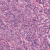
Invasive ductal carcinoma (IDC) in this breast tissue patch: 1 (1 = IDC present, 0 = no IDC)